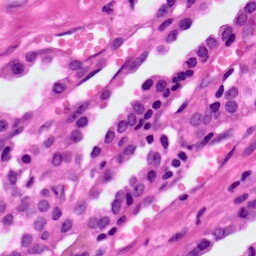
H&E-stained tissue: Lung